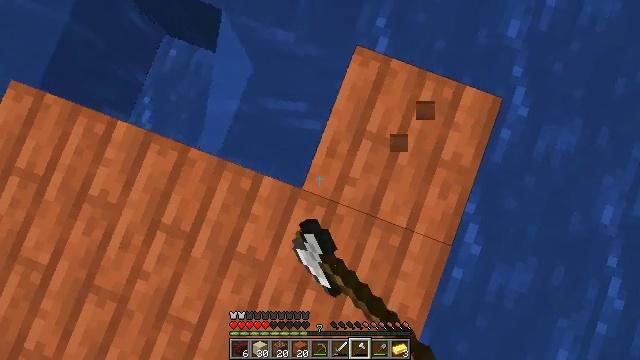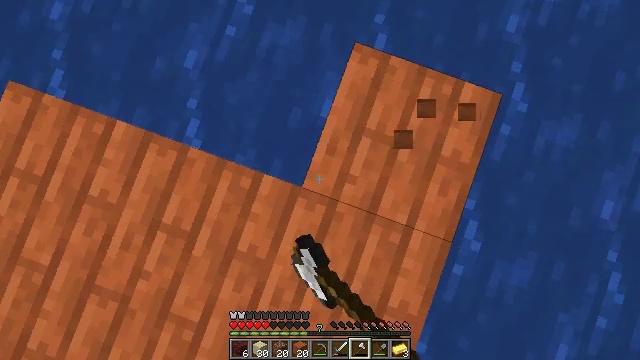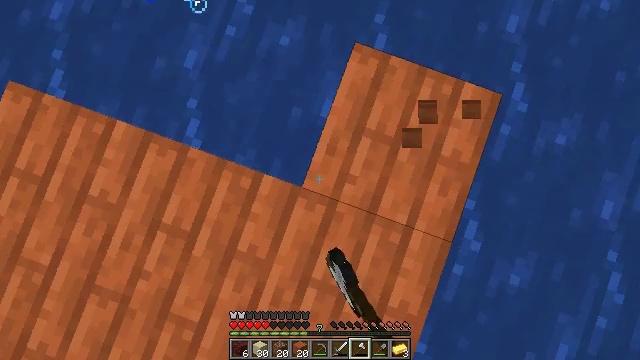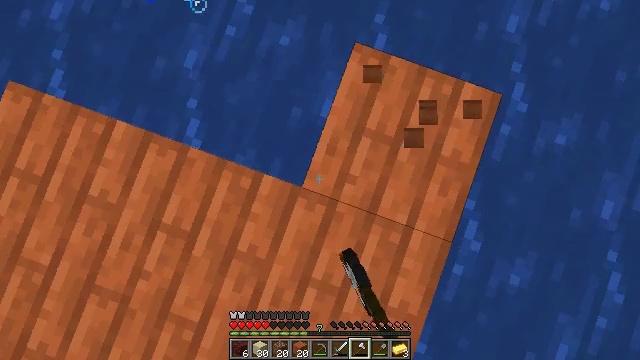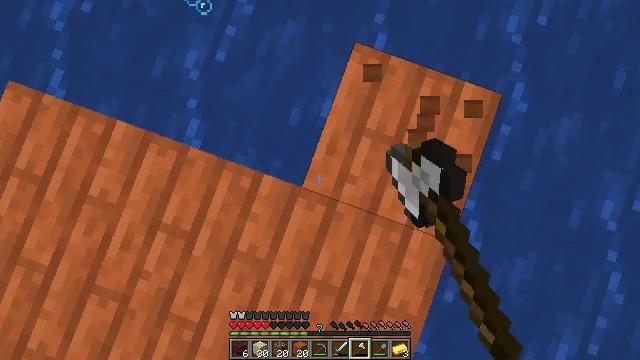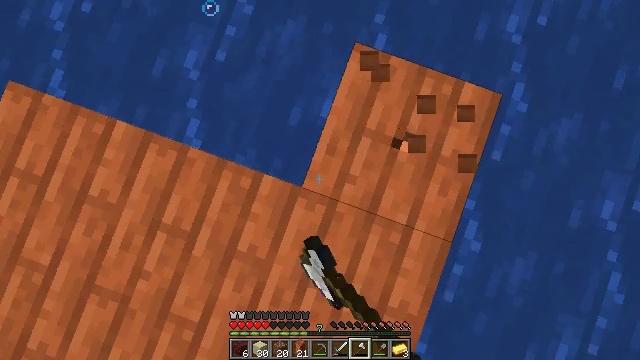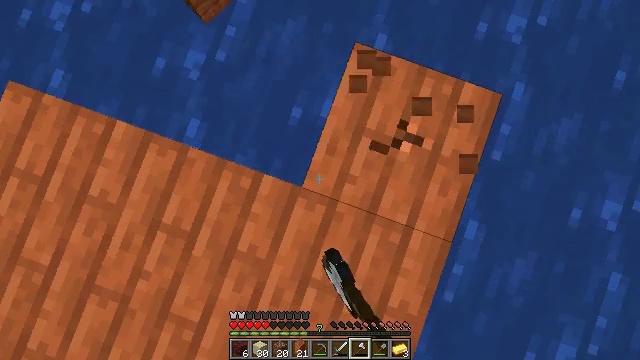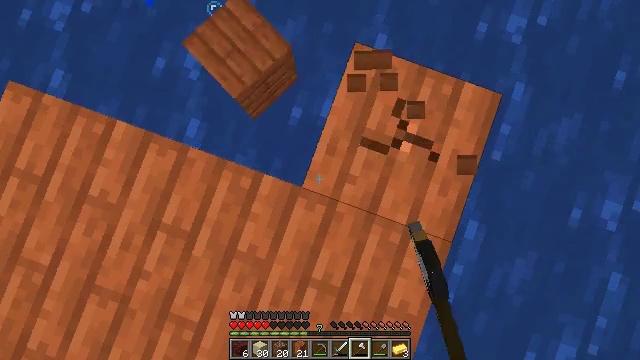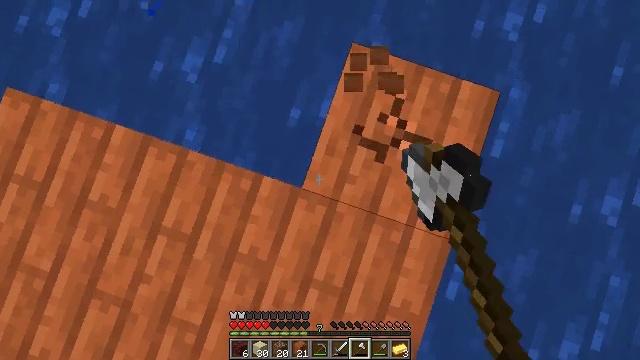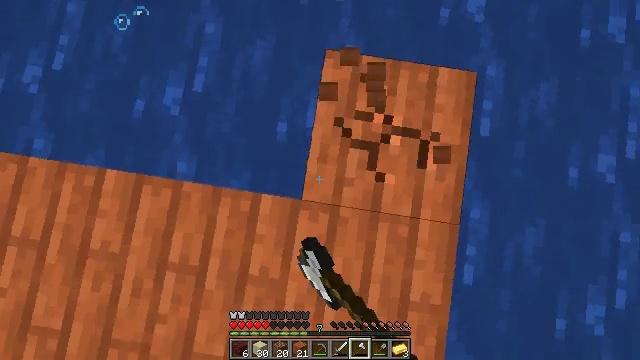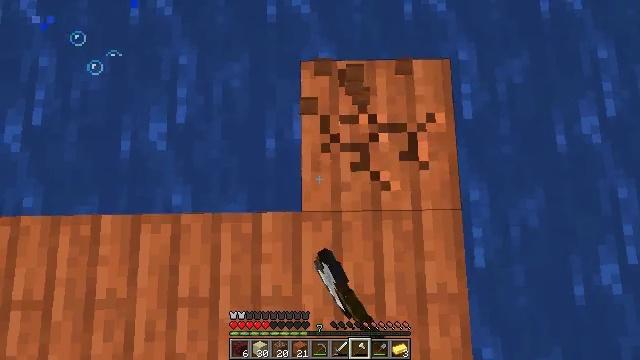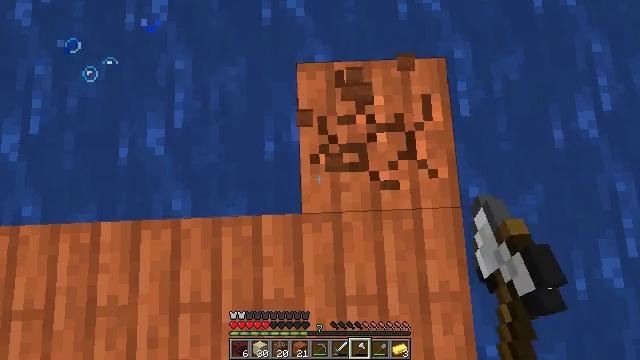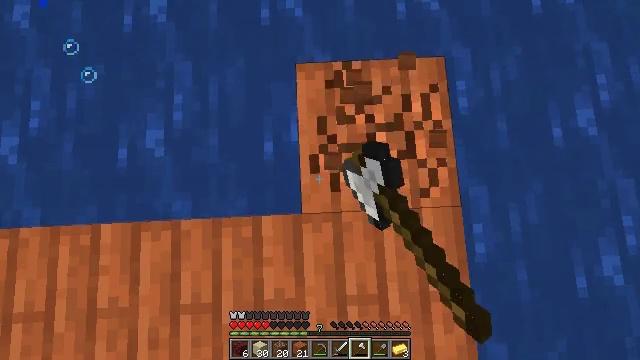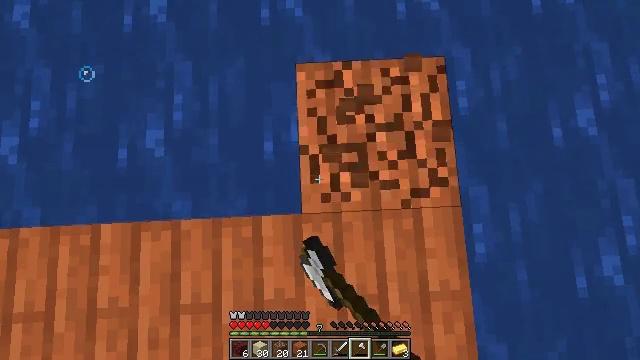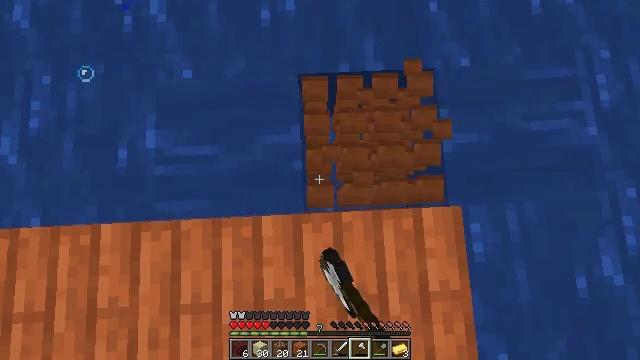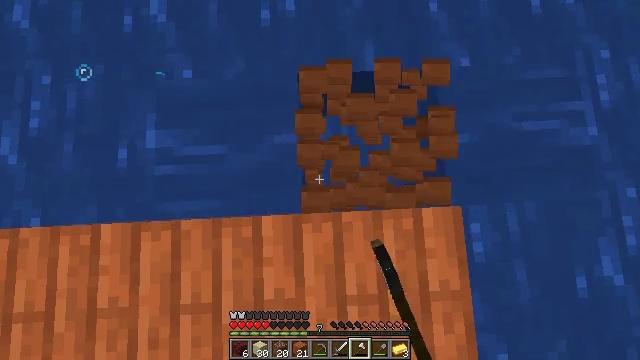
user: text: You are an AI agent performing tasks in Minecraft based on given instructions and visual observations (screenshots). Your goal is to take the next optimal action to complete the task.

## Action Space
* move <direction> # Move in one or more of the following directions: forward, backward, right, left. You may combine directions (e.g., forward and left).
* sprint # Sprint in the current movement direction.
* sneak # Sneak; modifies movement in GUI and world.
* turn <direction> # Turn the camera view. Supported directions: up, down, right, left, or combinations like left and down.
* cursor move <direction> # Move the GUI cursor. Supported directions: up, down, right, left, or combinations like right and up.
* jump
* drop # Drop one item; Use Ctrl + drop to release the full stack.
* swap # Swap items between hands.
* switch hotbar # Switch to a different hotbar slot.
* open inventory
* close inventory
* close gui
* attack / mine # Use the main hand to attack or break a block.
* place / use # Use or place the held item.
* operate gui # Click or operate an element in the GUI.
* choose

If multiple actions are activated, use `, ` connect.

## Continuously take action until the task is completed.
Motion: motion action
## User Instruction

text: Attack the acacia planks to recycle them.
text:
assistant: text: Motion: attack / mine
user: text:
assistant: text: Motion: attack / mine
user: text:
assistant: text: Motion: attack / mine
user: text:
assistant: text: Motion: attack / mine
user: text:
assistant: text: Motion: attack / mine
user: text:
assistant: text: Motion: attack / mine
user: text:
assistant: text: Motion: attack / mine
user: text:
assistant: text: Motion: turn right, attack / mine
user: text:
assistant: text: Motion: turn right and up, attack / mine
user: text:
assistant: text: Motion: turn right and up, attack / mine
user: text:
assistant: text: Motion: turn right, attack / mine
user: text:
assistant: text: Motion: attack / mine
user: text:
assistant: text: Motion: attack / mine
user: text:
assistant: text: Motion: attack / mine
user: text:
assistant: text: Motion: attack / mine
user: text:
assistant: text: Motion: attack / mine
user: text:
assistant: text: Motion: attack / mine
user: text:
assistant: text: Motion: attack / mine
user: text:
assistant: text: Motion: attack / mine
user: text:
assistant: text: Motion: attack / mine
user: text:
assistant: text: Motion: attack / mine
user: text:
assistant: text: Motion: attack / mine
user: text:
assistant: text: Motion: turn left and down, attack / mine
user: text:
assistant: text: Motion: turn left and down, attack / mine
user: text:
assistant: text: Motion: turn left and down, attack / mine
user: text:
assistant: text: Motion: attack / mine
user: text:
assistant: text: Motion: attack / mine
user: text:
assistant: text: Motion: attack / mine
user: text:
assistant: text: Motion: attack / mine
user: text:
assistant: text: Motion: attack / mine